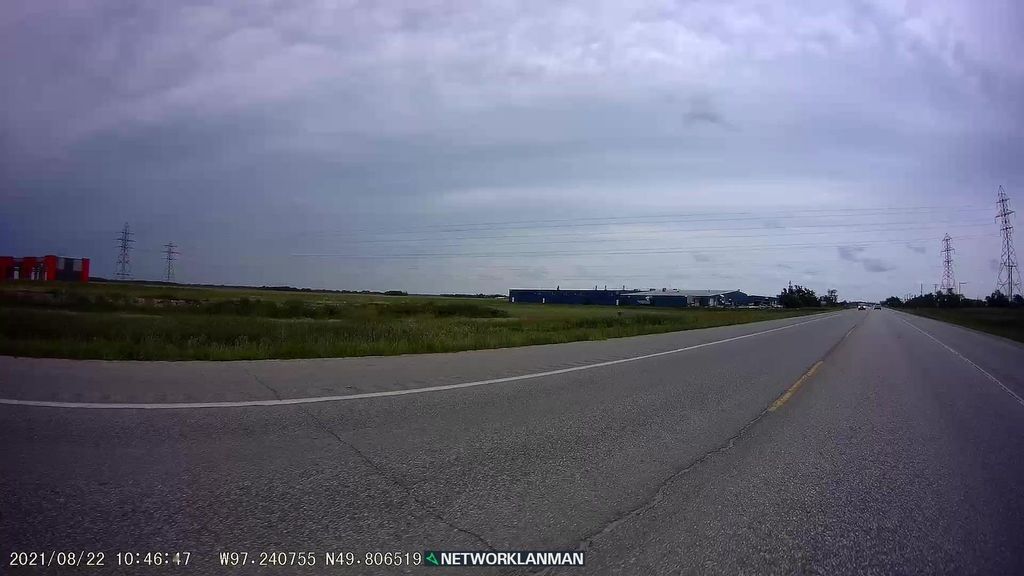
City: winnipeg